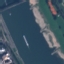
Land use / land cover class: River